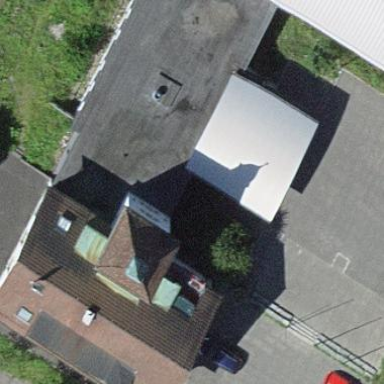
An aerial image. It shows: School building.